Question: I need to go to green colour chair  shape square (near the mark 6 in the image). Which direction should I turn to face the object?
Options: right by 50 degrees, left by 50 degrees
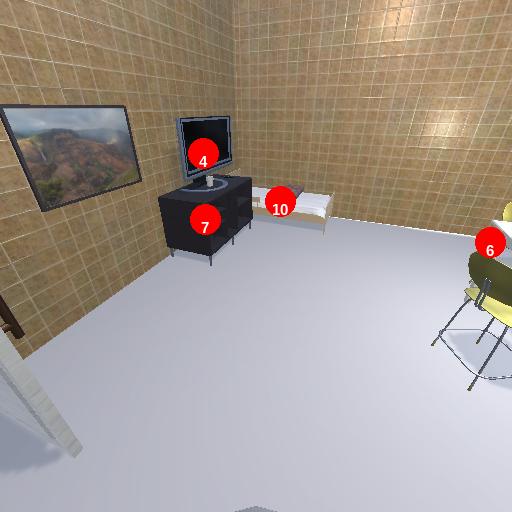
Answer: right by 50 degrees